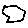
Label: hexagon